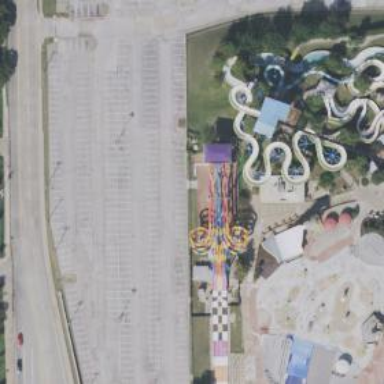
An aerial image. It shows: Water slide attraction.